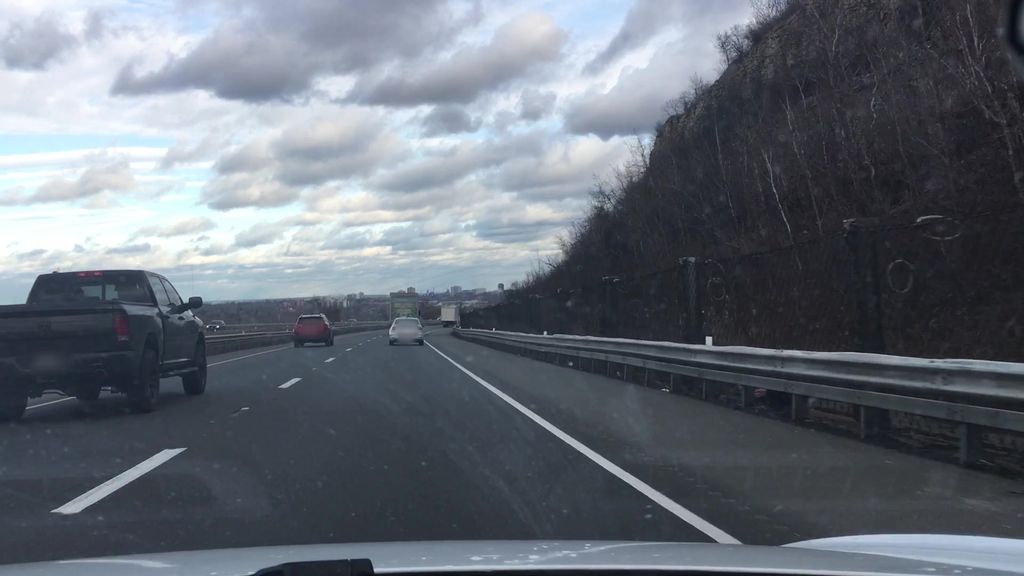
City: hamilton